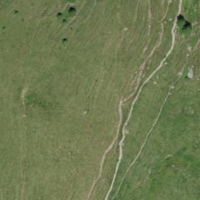
EUNIS habitat code: 26
Species observed at this site:
Vaccinium vitis-idaea